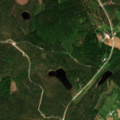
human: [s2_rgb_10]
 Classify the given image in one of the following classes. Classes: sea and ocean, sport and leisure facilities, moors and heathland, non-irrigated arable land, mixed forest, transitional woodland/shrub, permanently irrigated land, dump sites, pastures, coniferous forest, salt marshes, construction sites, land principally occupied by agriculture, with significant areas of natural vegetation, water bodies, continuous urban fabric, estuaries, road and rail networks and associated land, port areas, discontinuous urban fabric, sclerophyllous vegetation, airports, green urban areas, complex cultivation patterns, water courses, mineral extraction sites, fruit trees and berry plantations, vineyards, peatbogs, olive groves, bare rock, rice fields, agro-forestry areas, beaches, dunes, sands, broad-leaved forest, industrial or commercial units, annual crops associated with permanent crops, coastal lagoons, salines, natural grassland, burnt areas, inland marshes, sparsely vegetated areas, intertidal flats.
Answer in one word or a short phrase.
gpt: land principally occupied by agriculture, with significant areas of natural vegetation, coniferous forest, mixed forest